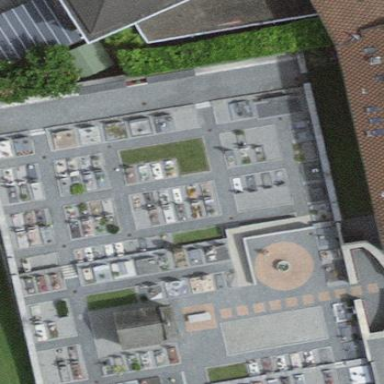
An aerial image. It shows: Cemetery.